Field crop: maize
Growth stage: 2
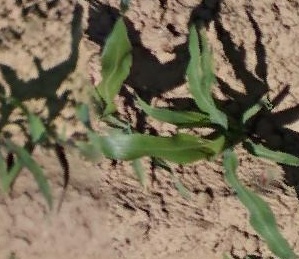
Species: maize